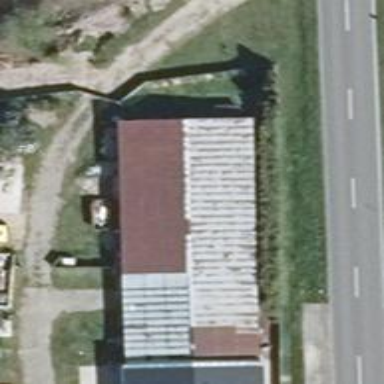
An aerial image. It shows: Flat-roofed building with grey roof.